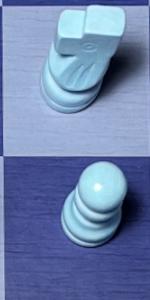
Label: Pawn_White